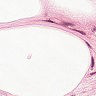
Metastatic tissue present: no